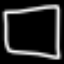
Label: square